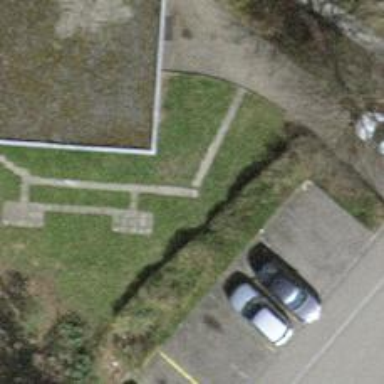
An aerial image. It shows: Footway made of concrete plates.